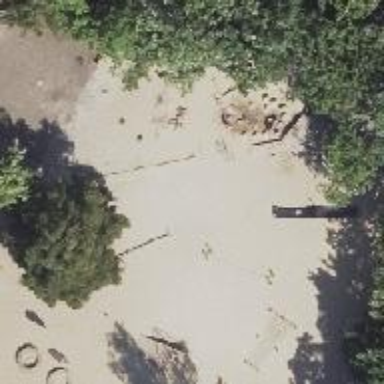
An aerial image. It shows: Playground with springy equipment.